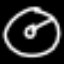
Label: clock